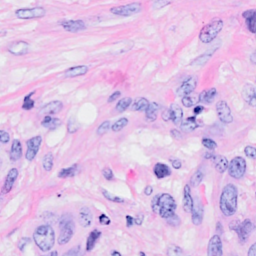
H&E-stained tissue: Breast